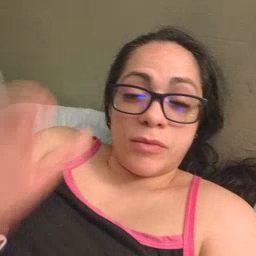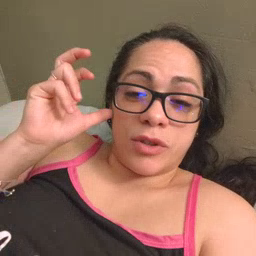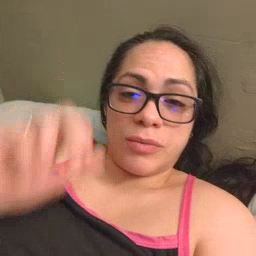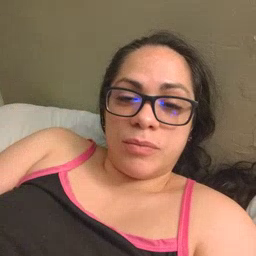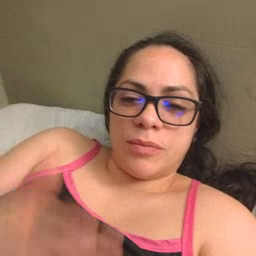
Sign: hear